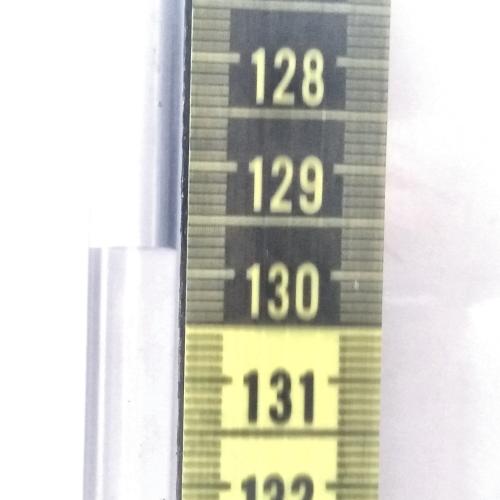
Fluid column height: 129.8 cm